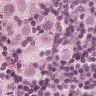
Metastatic tissue present: yes